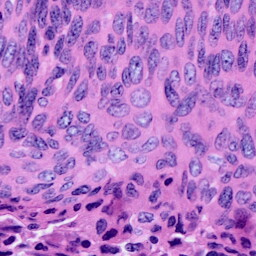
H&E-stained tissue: Cervix